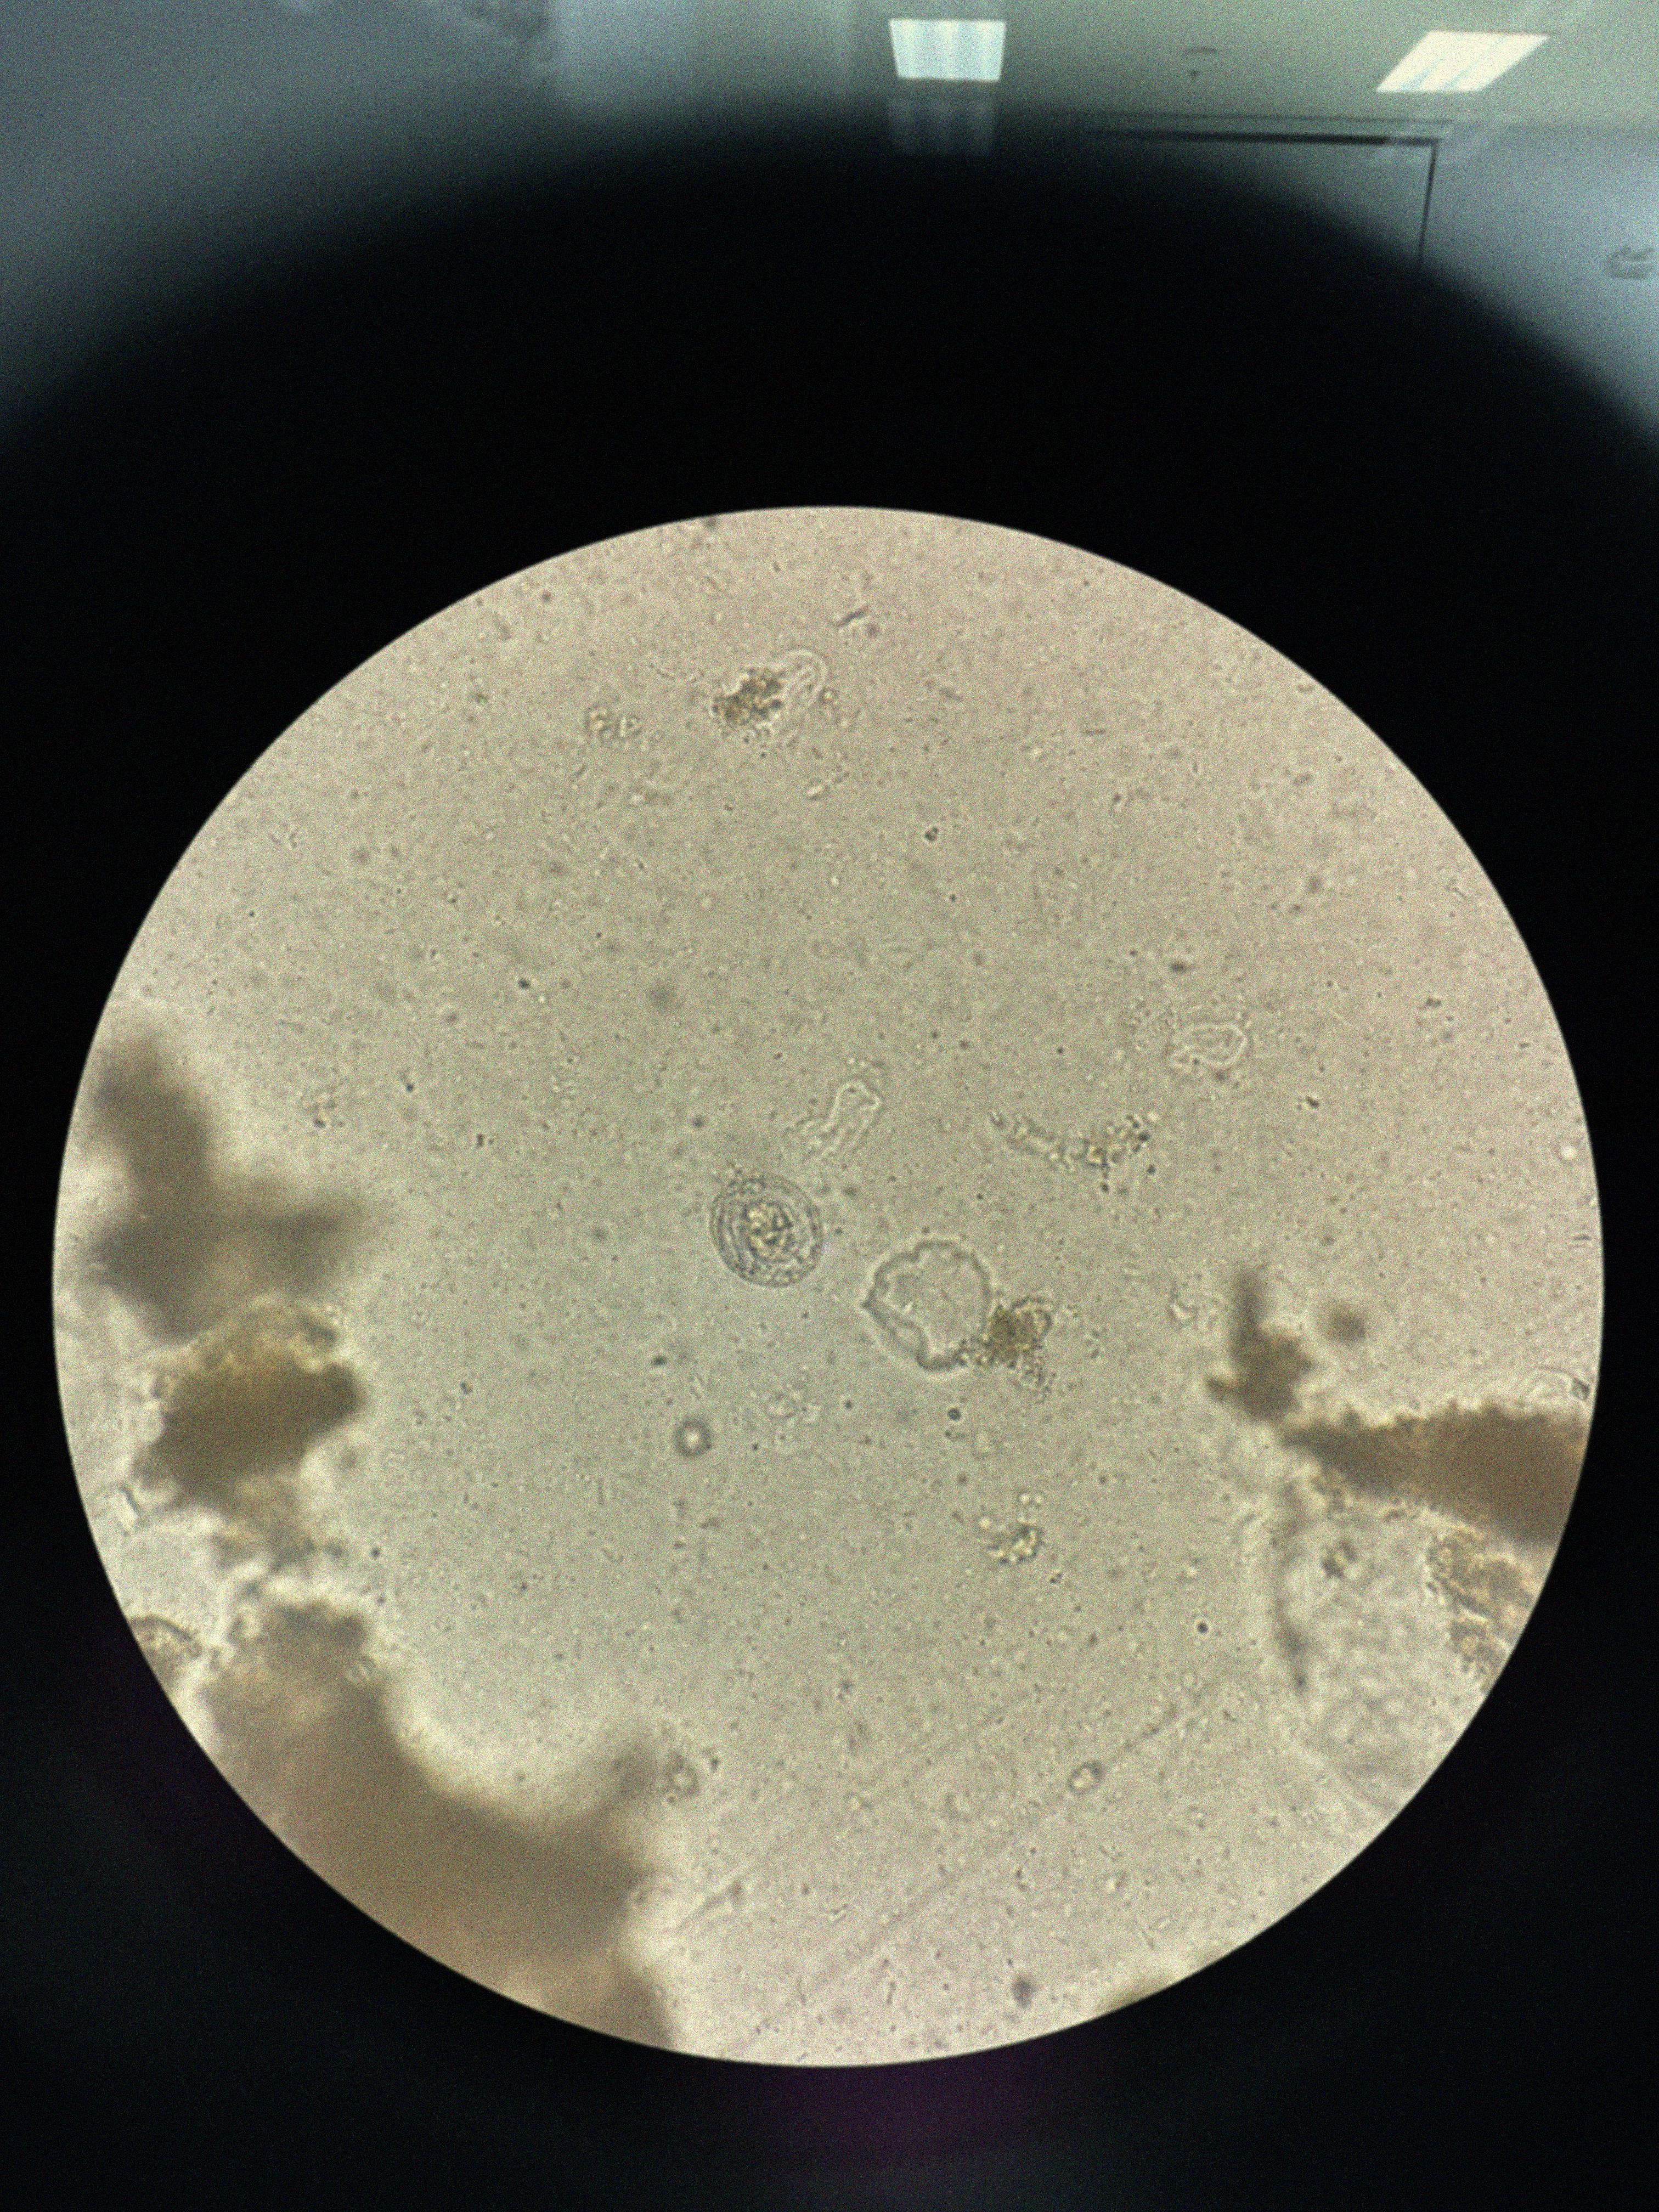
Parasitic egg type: Hymenolepis nana